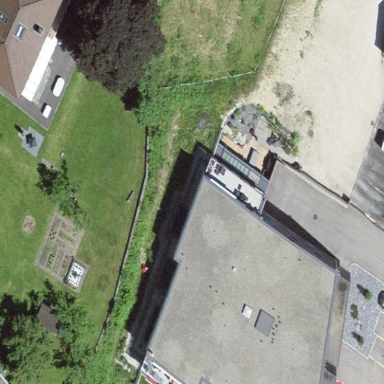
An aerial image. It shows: View of roof of building.